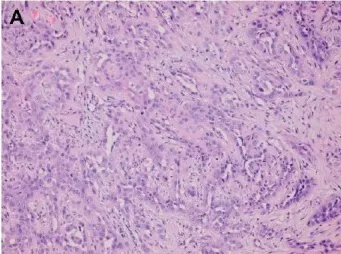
Metastatic squamous cell carcinoma over peritoneum (hematoxylin and eosin stain). (A) Neoplastic cells bearing high nucleus/cytoplasm ratio, pleomorphic nuclei and occasional nucleoli forming focal squamoid nests (x200).
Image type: pathology (h&e)